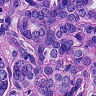
Metastatic tissue present: yes